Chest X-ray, PA view. Patient: 38 years old, sex F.
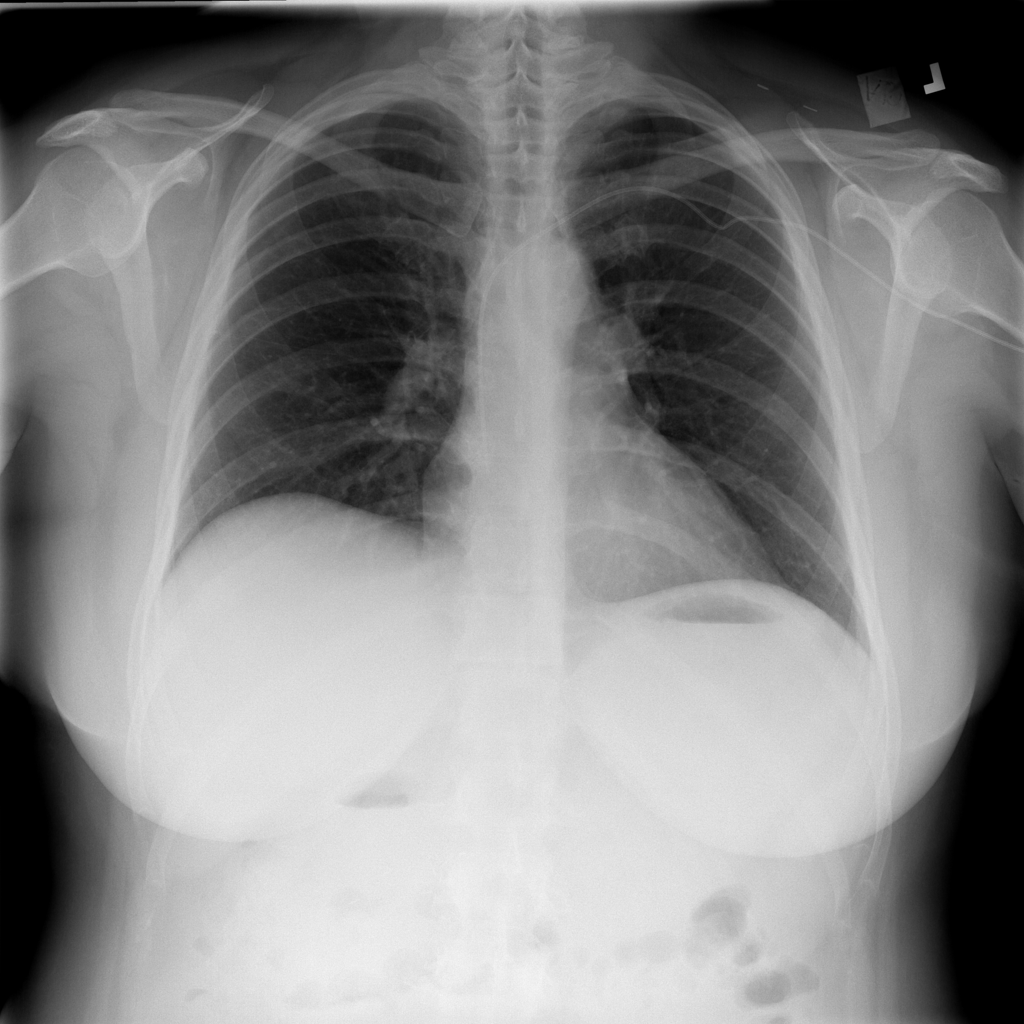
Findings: No Finding